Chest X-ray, AP view. Patient: 24 years old, sex M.
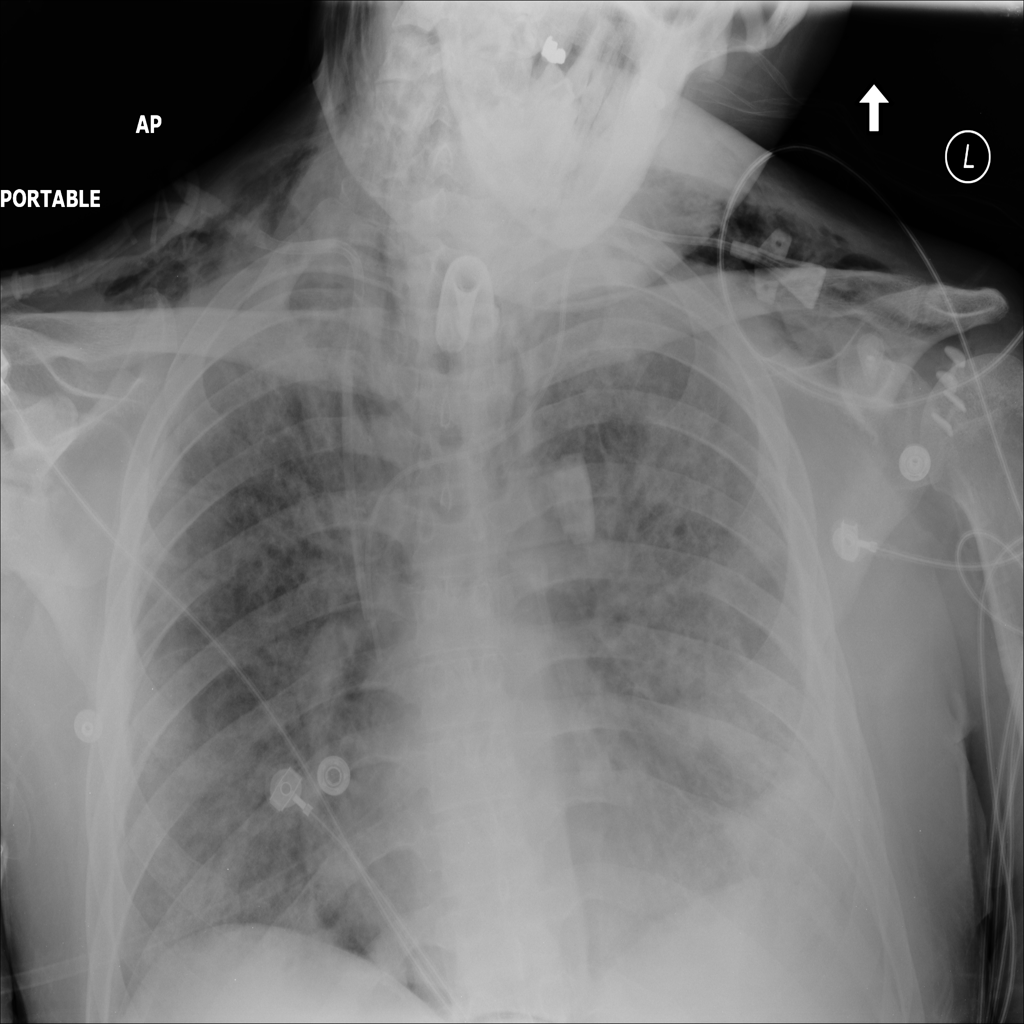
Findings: No Finding